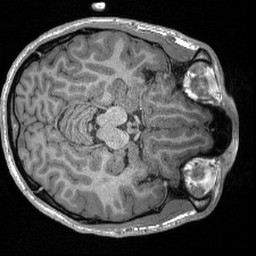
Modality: T1w
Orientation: axial
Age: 23
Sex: male